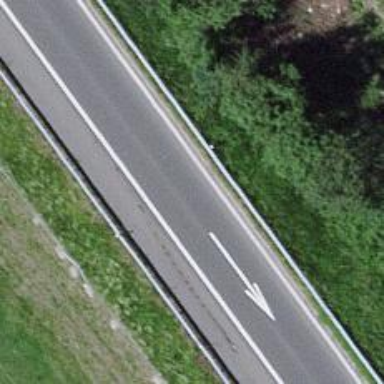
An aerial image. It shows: Asphalt motorway link.